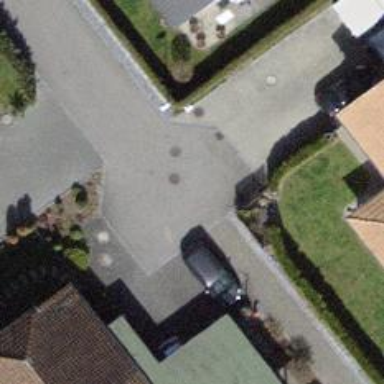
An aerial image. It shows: Turning circle on the road.